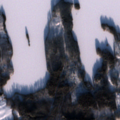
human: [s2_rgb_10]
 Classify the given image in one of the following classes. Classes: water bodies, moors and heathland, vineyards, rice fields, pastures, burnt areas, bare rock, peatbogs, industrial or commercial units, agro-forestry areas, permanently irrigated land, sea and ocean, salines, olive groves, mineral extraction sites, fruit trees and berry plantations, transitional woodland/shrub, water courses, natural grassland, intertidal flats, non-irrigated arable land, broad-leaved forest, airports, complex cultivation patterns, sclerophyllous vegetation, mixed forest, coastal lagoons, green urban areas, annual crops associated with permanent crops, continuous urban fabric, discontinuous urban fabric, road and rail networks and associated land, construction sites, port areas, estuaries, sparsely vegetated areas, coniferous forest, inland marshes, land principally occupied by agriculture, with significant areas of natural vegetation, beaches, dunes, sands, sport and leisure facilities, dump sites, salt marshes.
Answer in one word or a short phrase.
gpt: mixed forest, water bodies